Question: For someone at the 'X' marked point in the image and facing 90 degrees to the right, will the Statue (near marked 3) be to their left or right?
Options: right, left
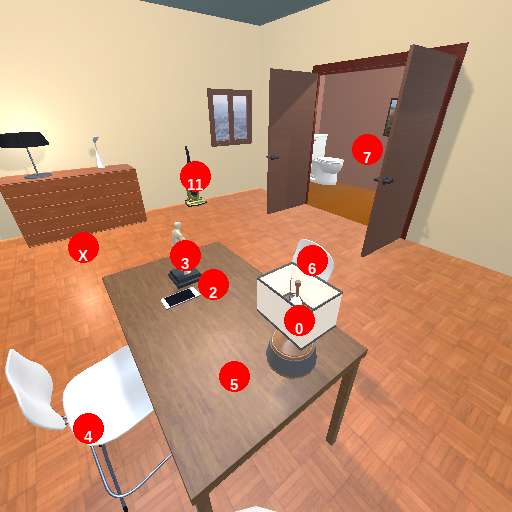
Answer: right